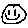
Label: smiley face